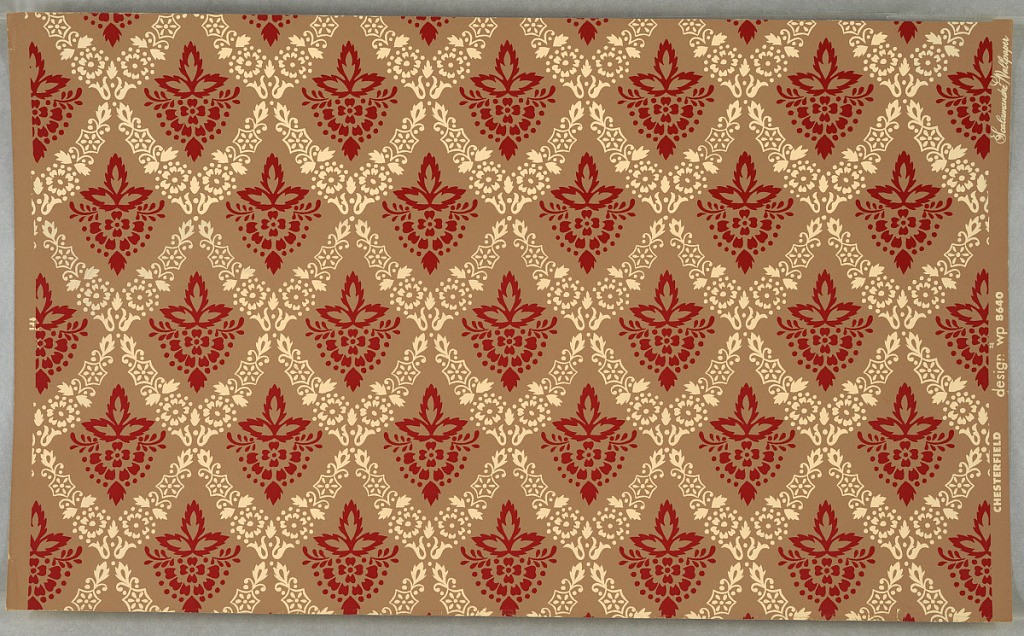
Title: Chesterfield
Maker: Scalamandré, New York, New York, USA, founded 1929
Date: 1865
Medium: Screen printed
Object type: Sidewall
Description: On light brown ground, small repeating stencil-like pattern: diamond-diaper formed by beige flower forms, scrolls, etc. with red flower centered in each opening. Printed in margin: "Chesterfield Design wp8640 Scalamandre Wallpaper."